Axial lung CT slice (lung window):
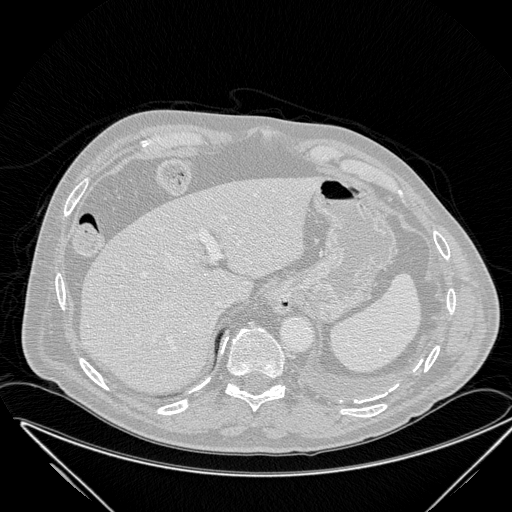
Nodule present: no